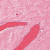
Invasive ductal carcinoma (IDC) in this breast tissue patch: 0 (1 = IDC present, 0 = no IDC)